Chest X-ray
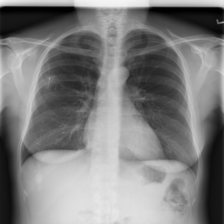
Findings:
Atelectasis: negative
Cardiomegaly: negative
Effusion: negative
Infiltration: negative
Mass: negative
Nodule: negative
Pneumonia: negative
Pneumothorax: negative
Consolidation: negative
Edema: negative
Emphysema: negative
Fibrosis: negative
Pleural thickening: negative
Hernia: negative